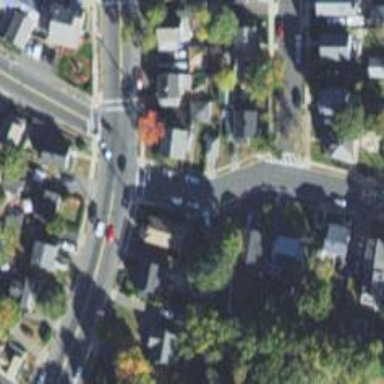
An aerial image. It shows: Stop road.